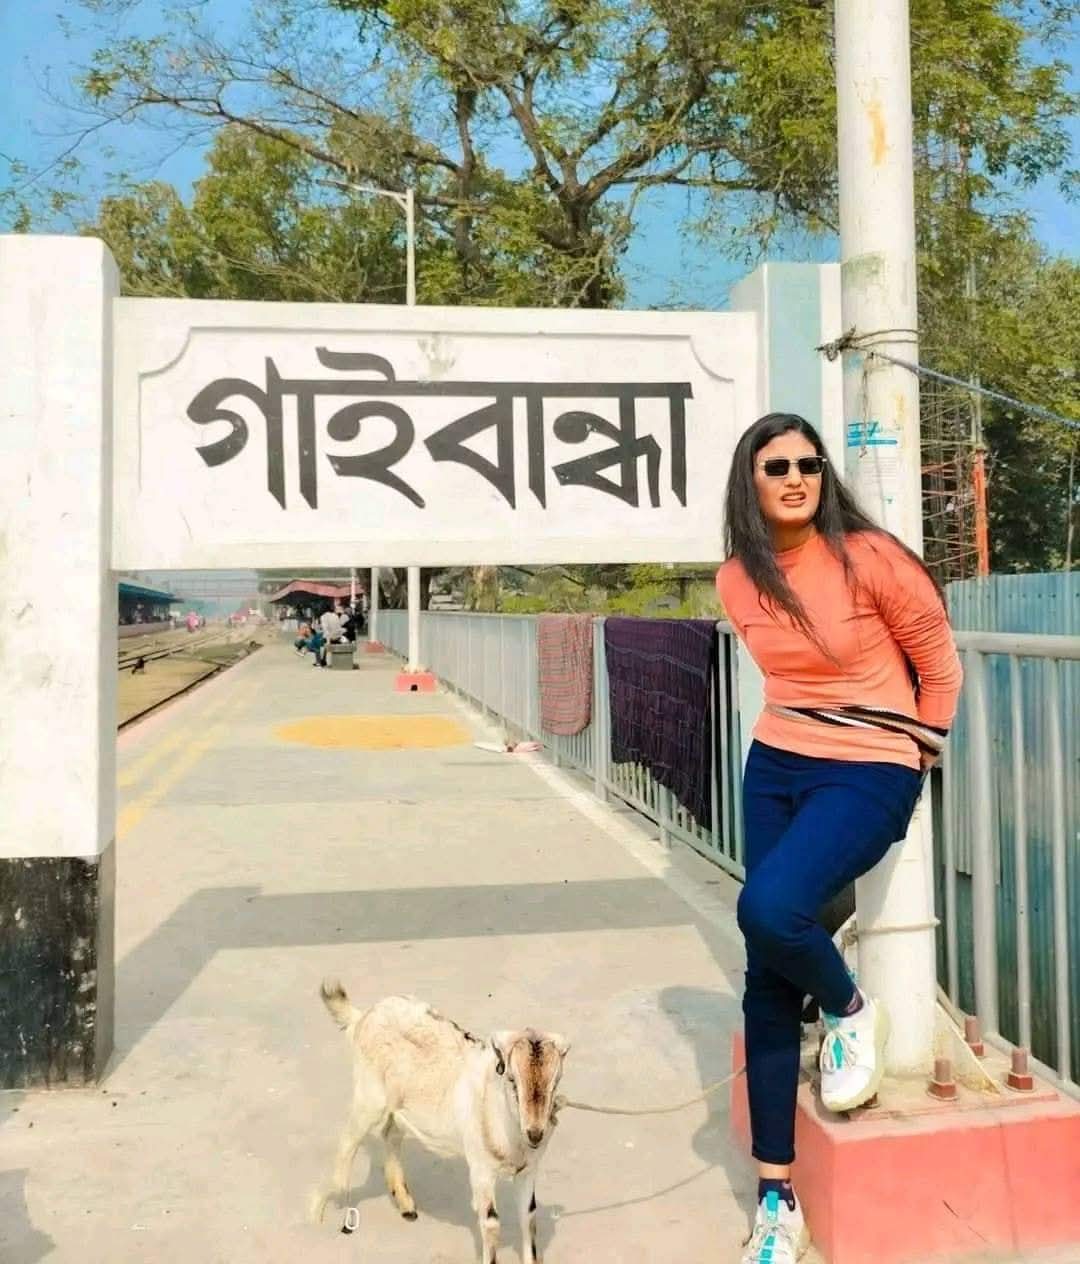
Text: গাইবান্ধা
Label: Non Hate